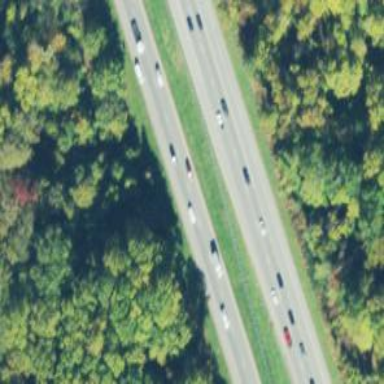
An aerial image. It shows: This image shows trunk highway that functions as expressway.